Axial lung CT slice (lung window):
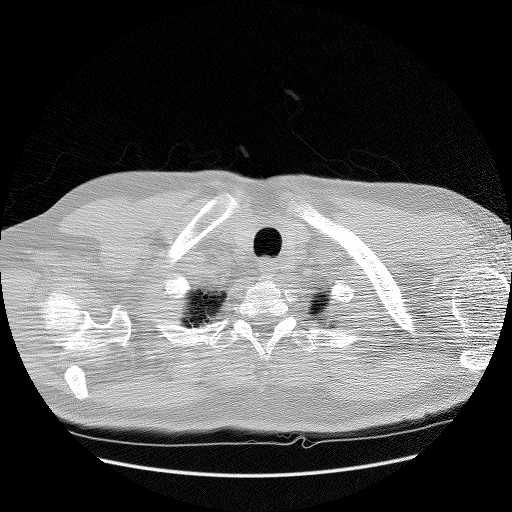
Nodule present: no